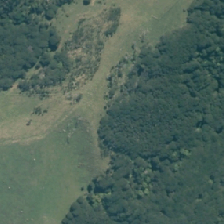
Land cover: manuka_kanuka